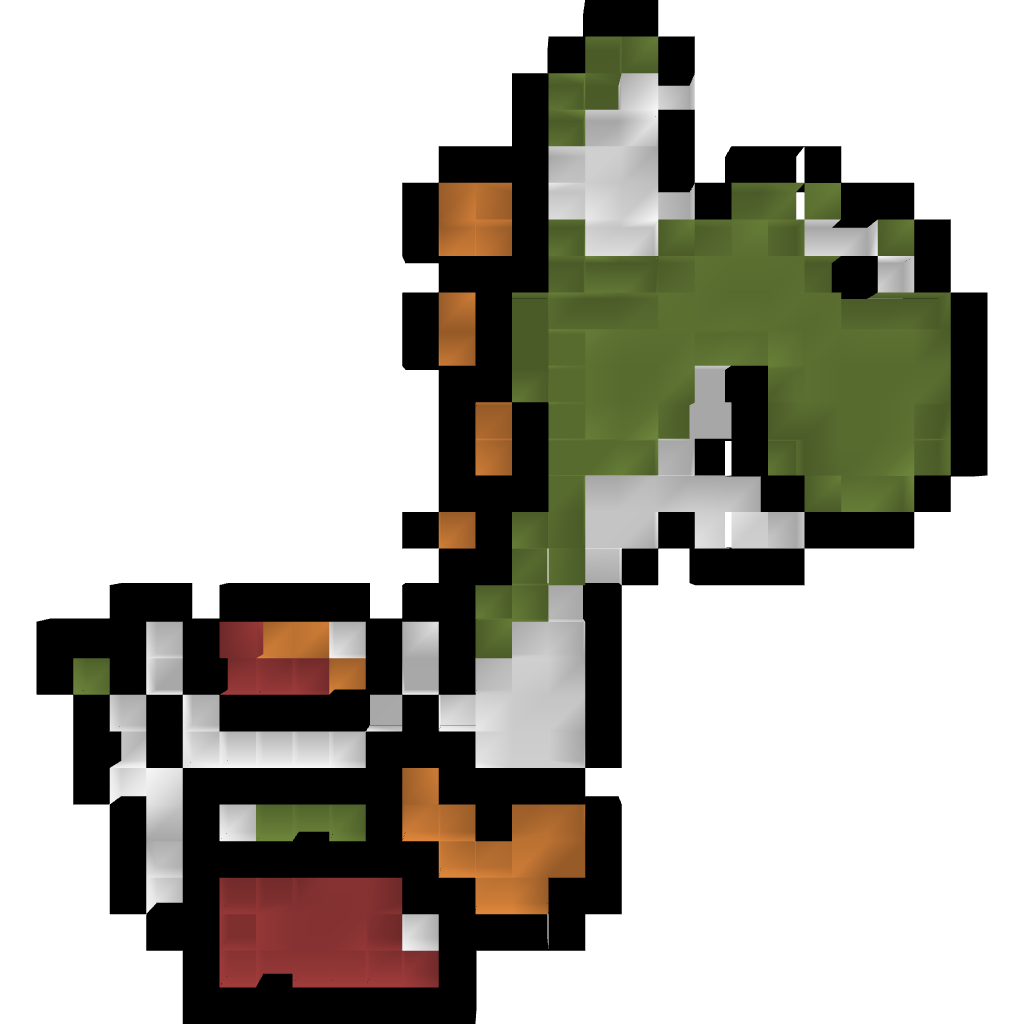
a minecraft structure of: Yoshi high quality